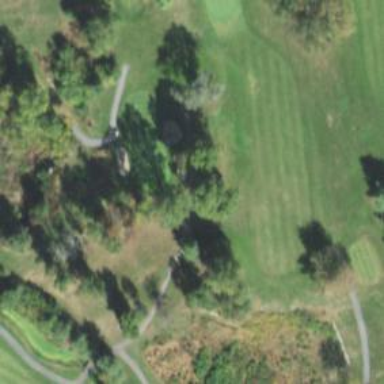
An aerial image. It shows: Well-maintained grass fairway on golf course.